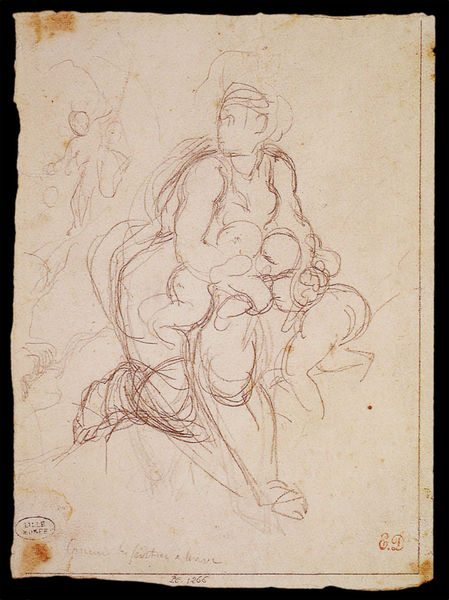
Titel: Studie für Medea
Künstler: Eugène Delacroix
Institution: Lille, Musée des Beaux-Arts
Schlagwörter: körper, nackt, skizze, zeichnung, halten, mutter, kinder, studie, dick, striche, umriss, entwurf, initialien, rötel, mute